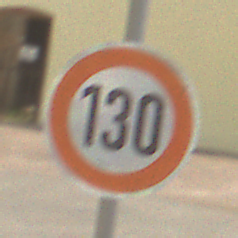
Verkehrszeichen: Geschwindigkeit130
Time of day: Midday
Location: Outdoor (Suburban)
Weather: PartlyCloudy
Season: NotSpecified
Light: Natural